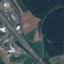
Land use / land cover: Highway